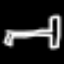
Label: bed